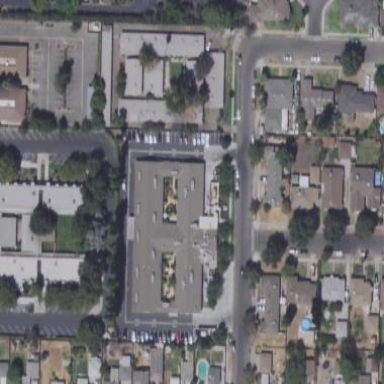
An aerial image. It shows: Nursing home.